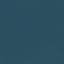
Land use / land cover class: SeaLake